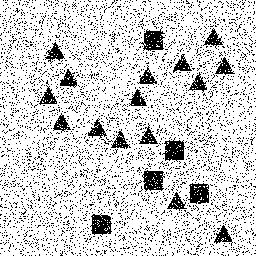
Squares: 5
Triangles: 15
Stars: 0
Total shapes: 20